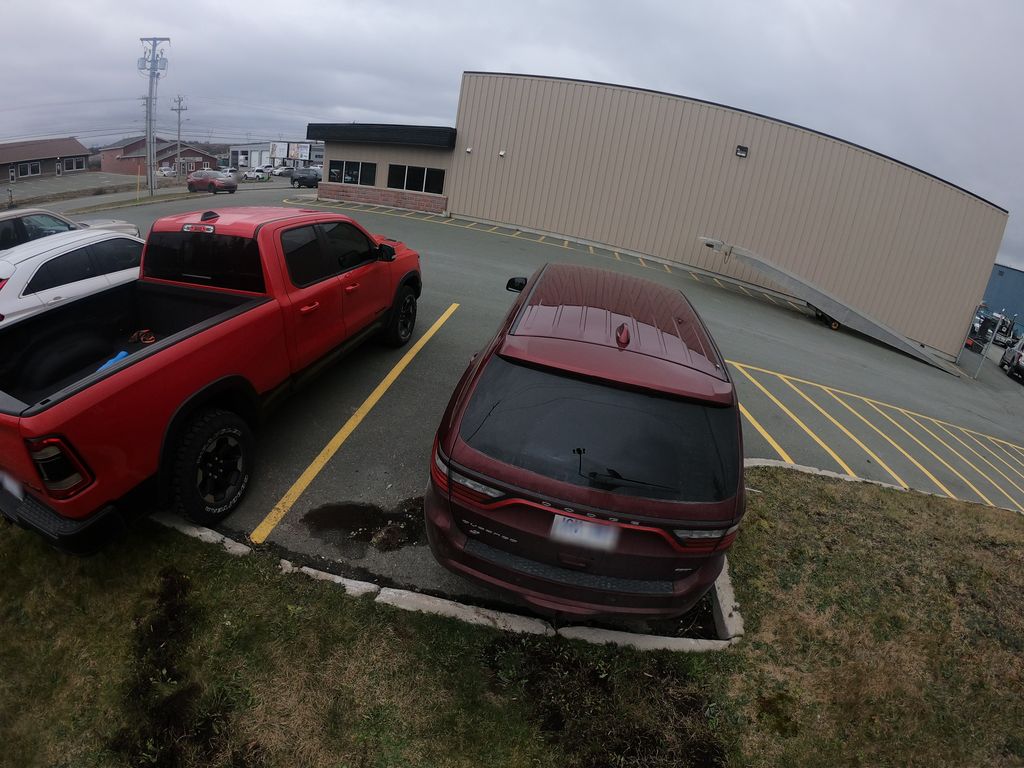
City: st_johns